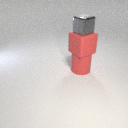
small gray metal cube above large red rubber cube